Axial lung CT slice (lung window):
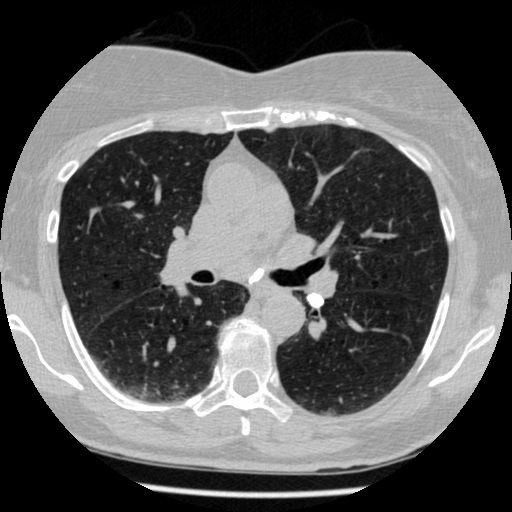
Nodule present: no